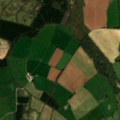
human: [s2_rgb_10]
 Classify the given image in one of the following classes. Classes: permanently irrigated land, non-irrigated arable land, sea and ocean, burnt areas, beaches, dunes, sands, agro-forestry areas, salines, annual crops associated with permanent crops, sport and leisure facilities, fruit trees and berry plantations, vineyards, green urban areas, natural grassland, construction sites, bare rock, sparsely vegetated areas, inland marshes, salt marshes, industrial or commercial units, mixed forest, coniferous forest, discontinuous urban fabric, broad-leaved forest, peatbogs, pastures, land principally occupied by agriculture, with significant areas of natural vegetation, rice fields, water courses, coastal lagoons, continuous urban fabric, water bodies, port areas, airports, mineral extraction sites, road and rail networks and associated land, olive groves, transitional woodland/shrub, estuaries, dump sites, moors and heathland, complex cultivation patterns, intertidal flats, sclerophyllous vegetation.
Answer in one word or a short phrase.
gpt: non-irrigated arable land, pastures, coniferous forest